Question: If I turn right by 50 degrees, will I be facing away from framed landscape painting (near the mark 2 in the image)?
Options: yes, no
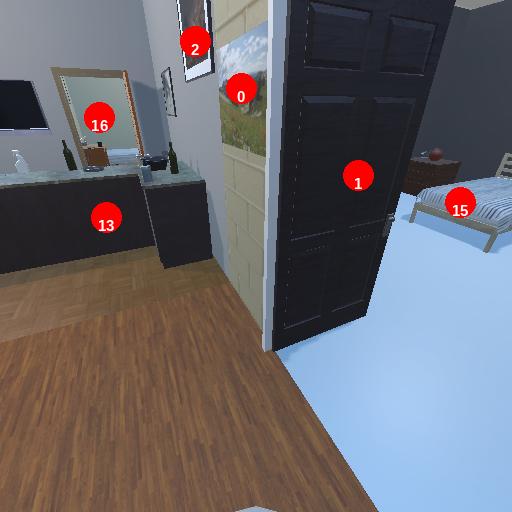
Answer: yes